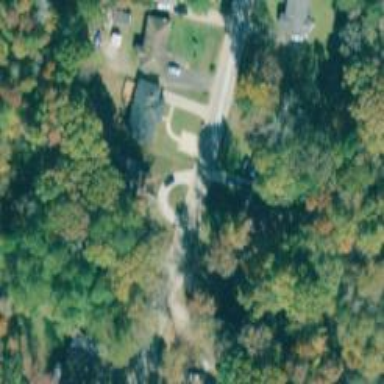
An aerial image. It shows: Driveway.